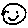
Label: smiley face